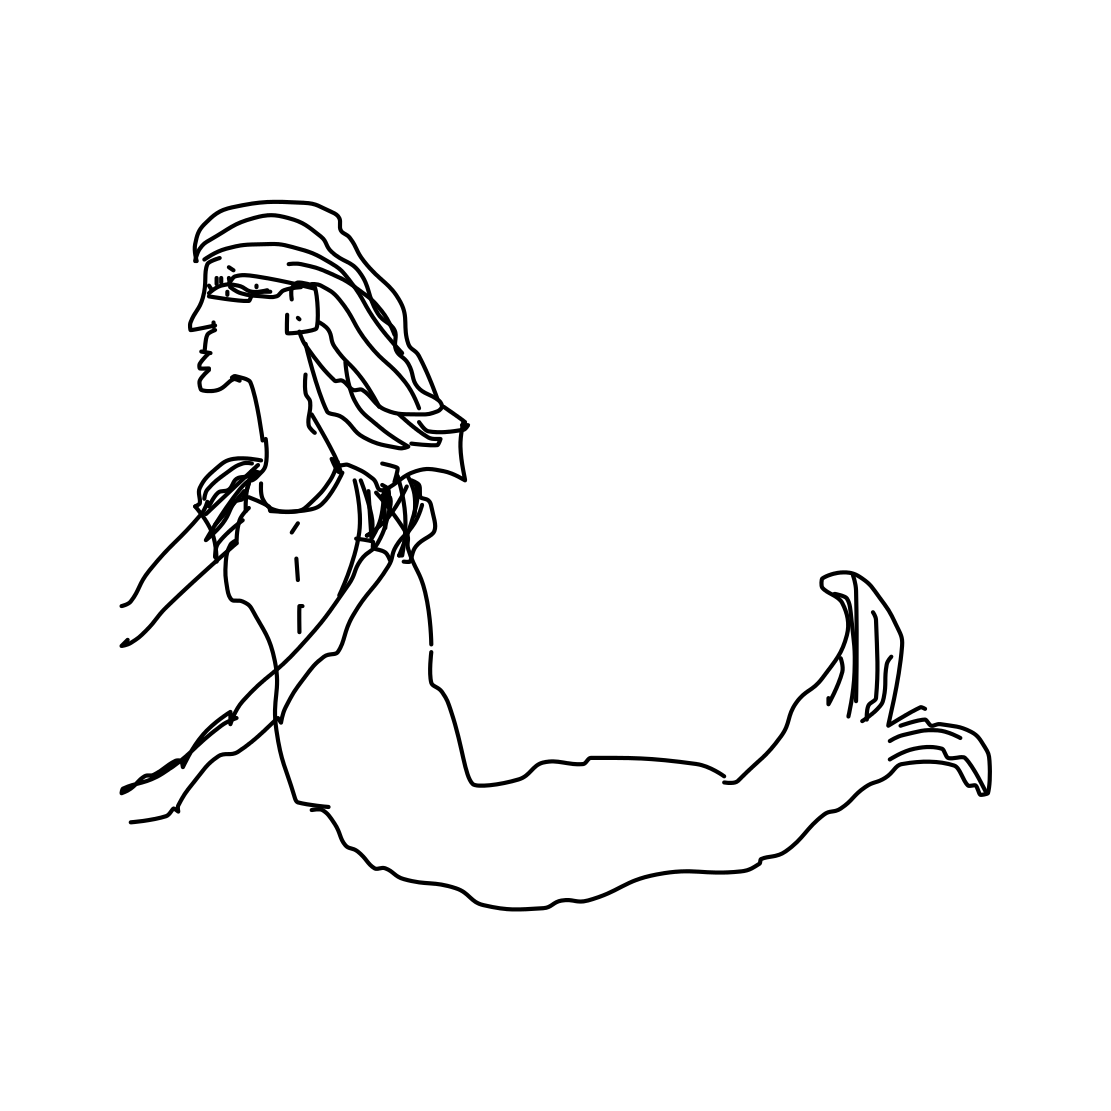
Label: mermaid